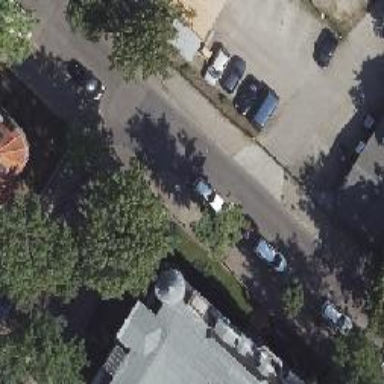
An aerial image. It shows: Residential road with asphalt surface. There are sidewalks on both sides. Parking is parallel on the right side of the road and it is on-street. The surface of the sidewalk on the right is made of sett.